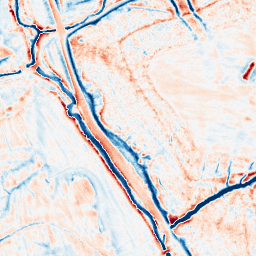
Category: edge_preserving
Decomposition family: guided
Decomposition parameters: radius: 4
eps: 0.001
Upsampling method: sinc_blackman
Upsampling parameters: scale: 2
kernel_size: 8
Upsampling scale: 2